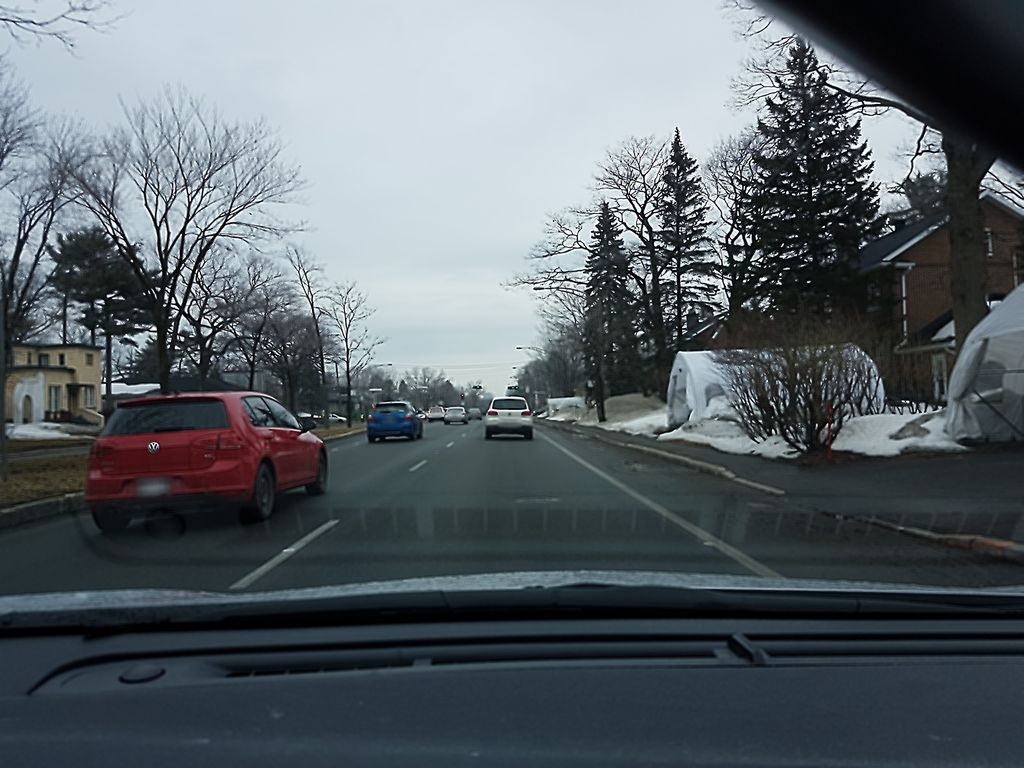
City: quebec_city